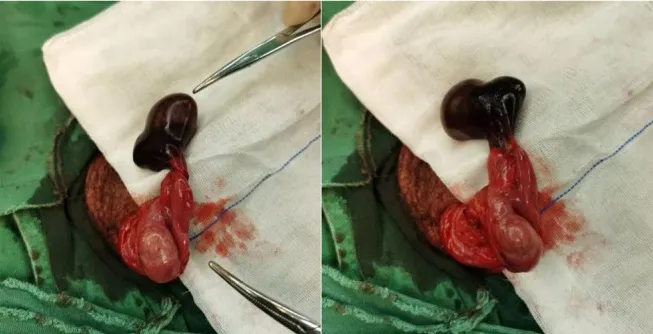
Emergency scrotal exploration was performed; the upper left testicle was black and twisted 360. clockwise. The lower left testicle was normal in its color.
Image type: medical_photograph (other_medical_photograph)